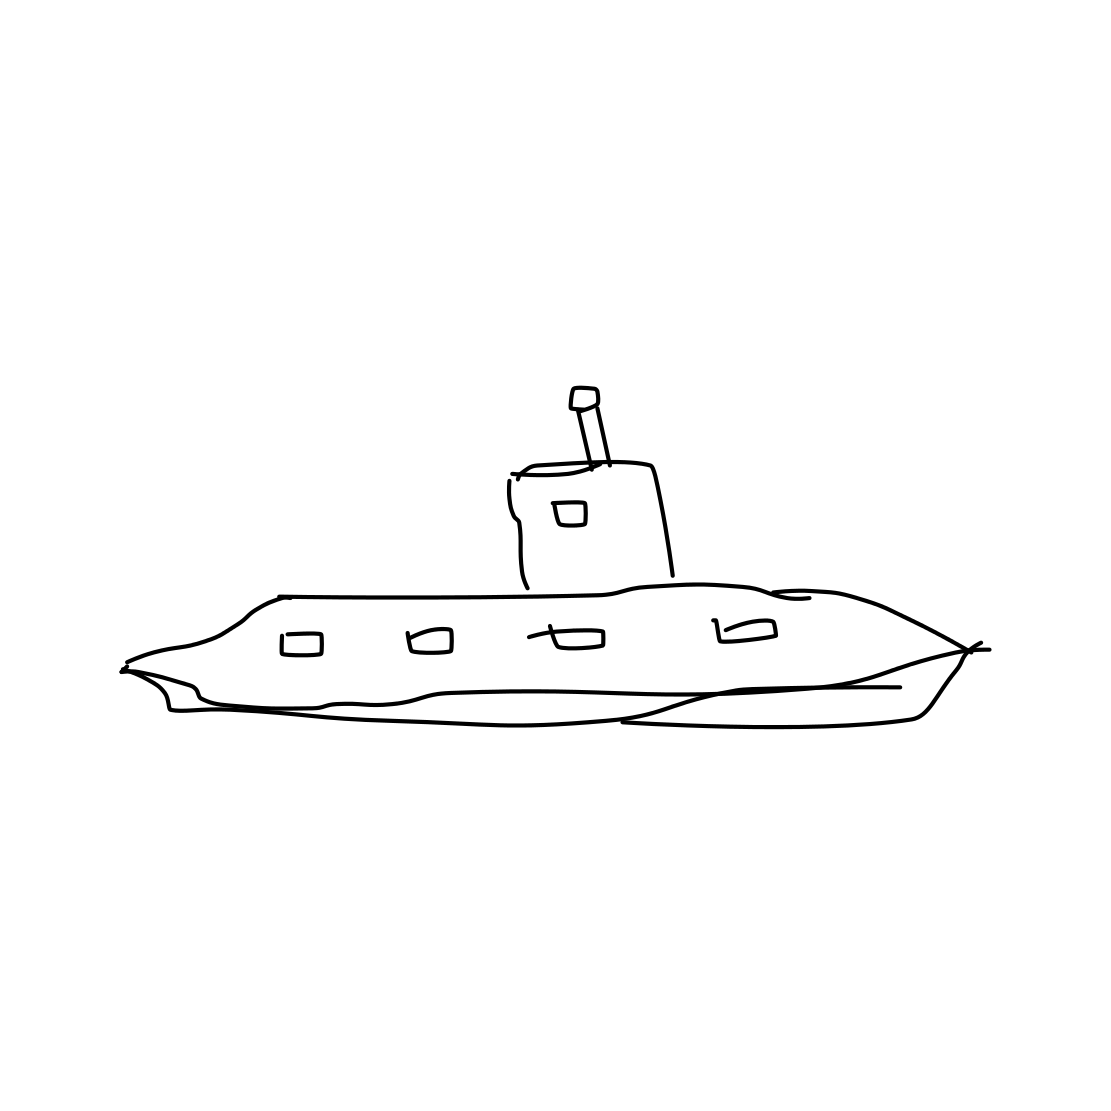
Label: submarine